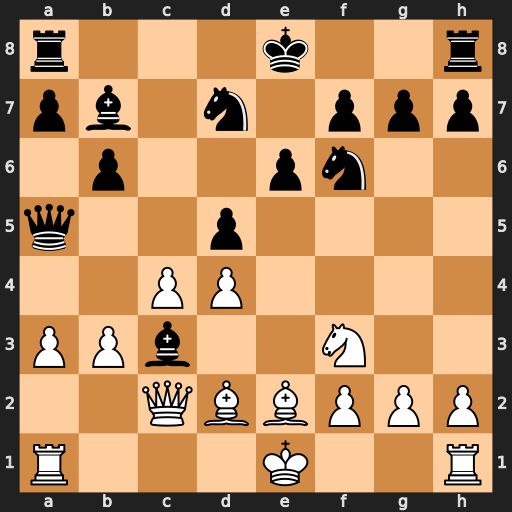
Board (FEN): r3k2r/pb1n1ppp/1p2pn2/q2p4/2PP4/PPb2N2/2QBBPPP/R3K2R
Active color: w
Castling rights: KQkq
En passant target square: -
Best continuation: Bxc3 Qxc3+ Qxc3